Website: home-depot
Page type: billing-address
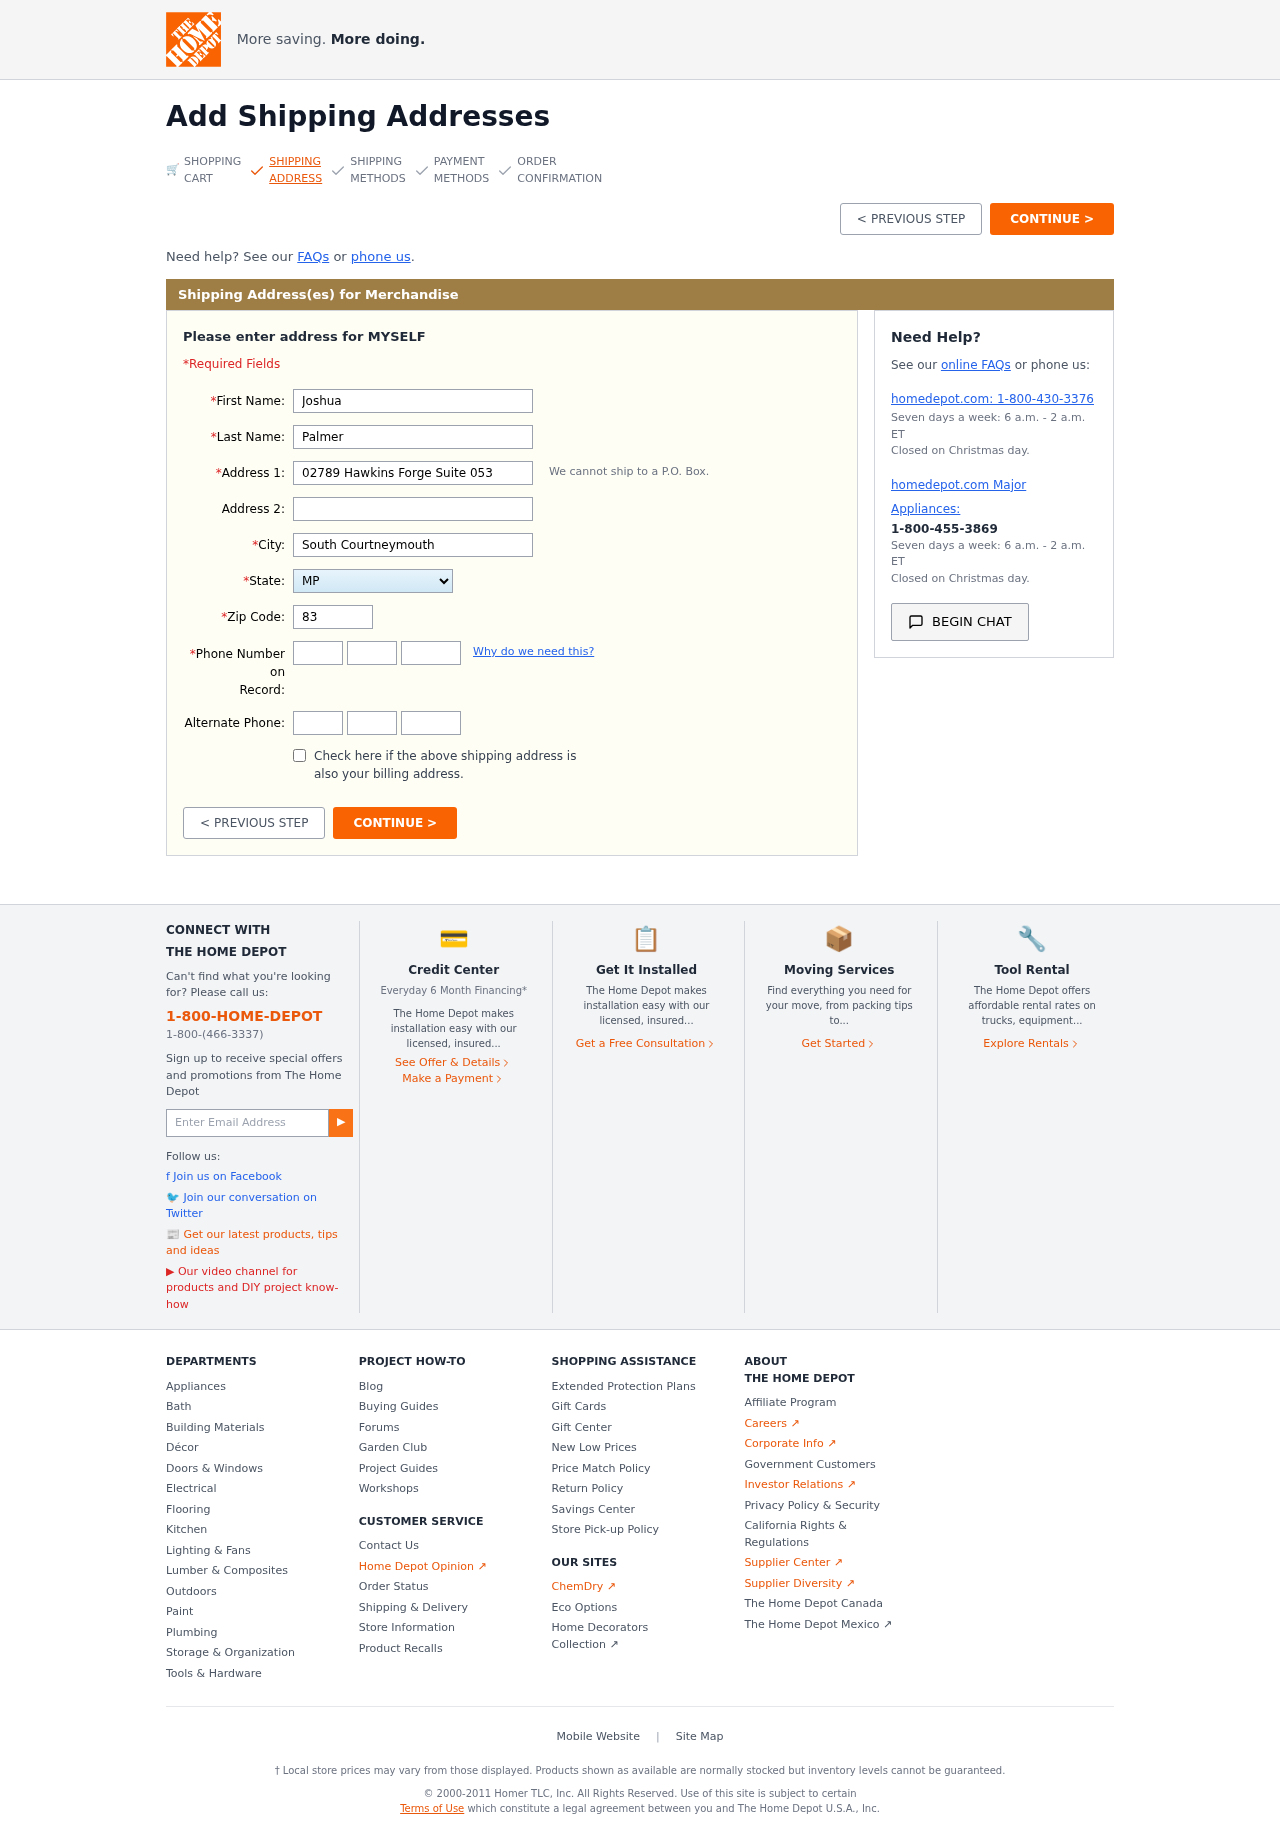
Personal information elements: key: PII_STATE
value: MP
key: PII_FIRSTNAME
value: Joshua
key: PII_LASTNAME
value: Palmer
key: PII_STREET
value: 02789 Hawkins Forge Suite 053
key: PII_CITY
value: South Courtneymouth
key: PII_POSTCODE
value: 83939
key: PII_PHONE_AREA
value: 466
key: PII_PHONE_PREFIX
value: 749
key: PII_PHONE_LINE
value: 8755